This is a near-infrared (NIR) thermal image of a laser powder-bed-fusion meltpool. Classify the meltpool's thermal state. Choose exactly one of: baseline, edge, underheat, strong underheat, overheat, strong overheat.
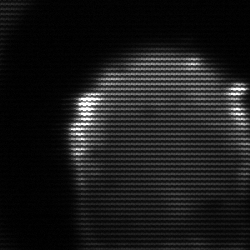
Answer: edge